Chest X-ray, PA view. Patient: 57 years old, sex F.
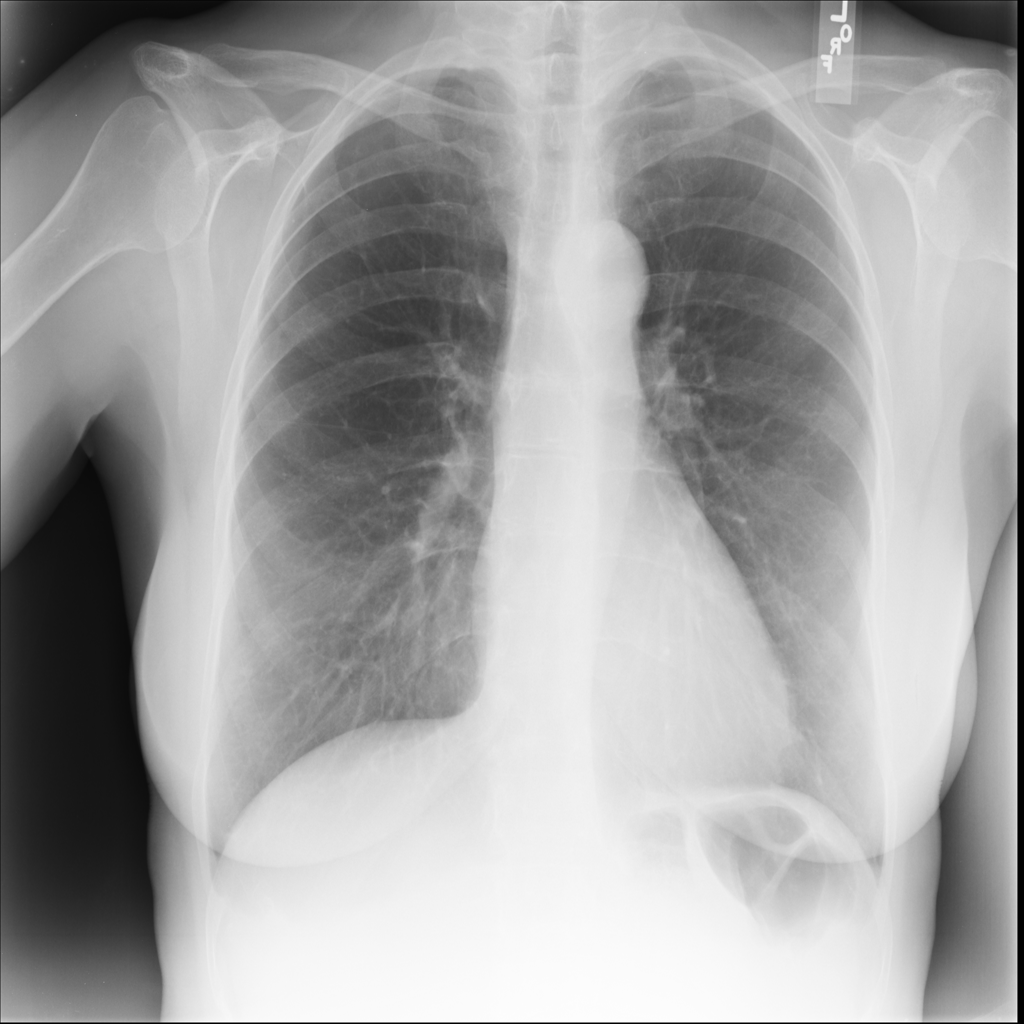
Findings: No Finding